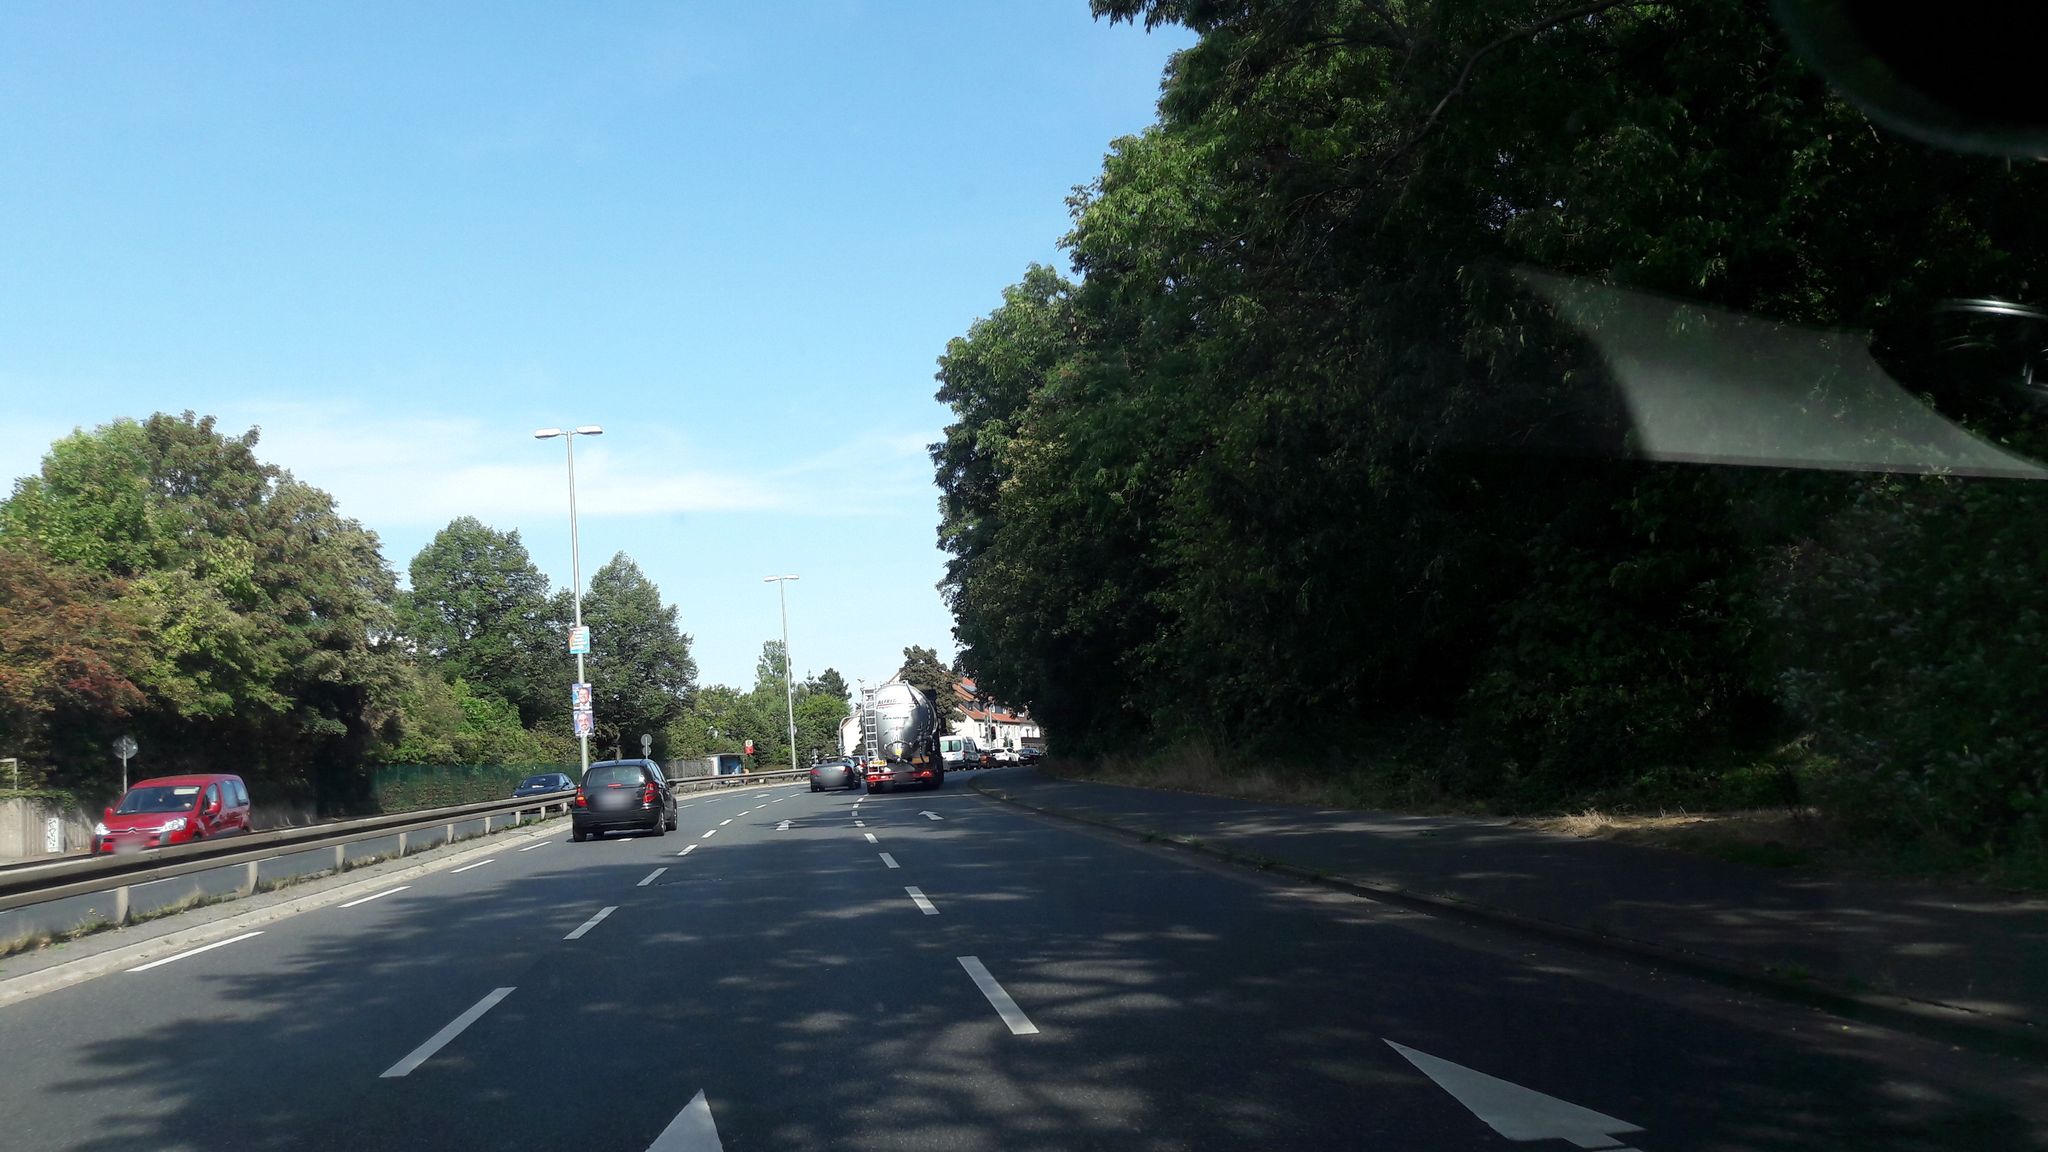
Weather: clear
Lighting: day
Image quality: good
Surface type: driving surface
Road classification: trunk, primary
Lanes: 2, 4, 3
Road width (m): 2
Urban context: urban centre
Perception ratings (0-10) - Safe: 5.21, Lively: 7.77, Beautiful: 8.57, Boring: 2.85, Depressing: 2.03, Wealthy: 4.43